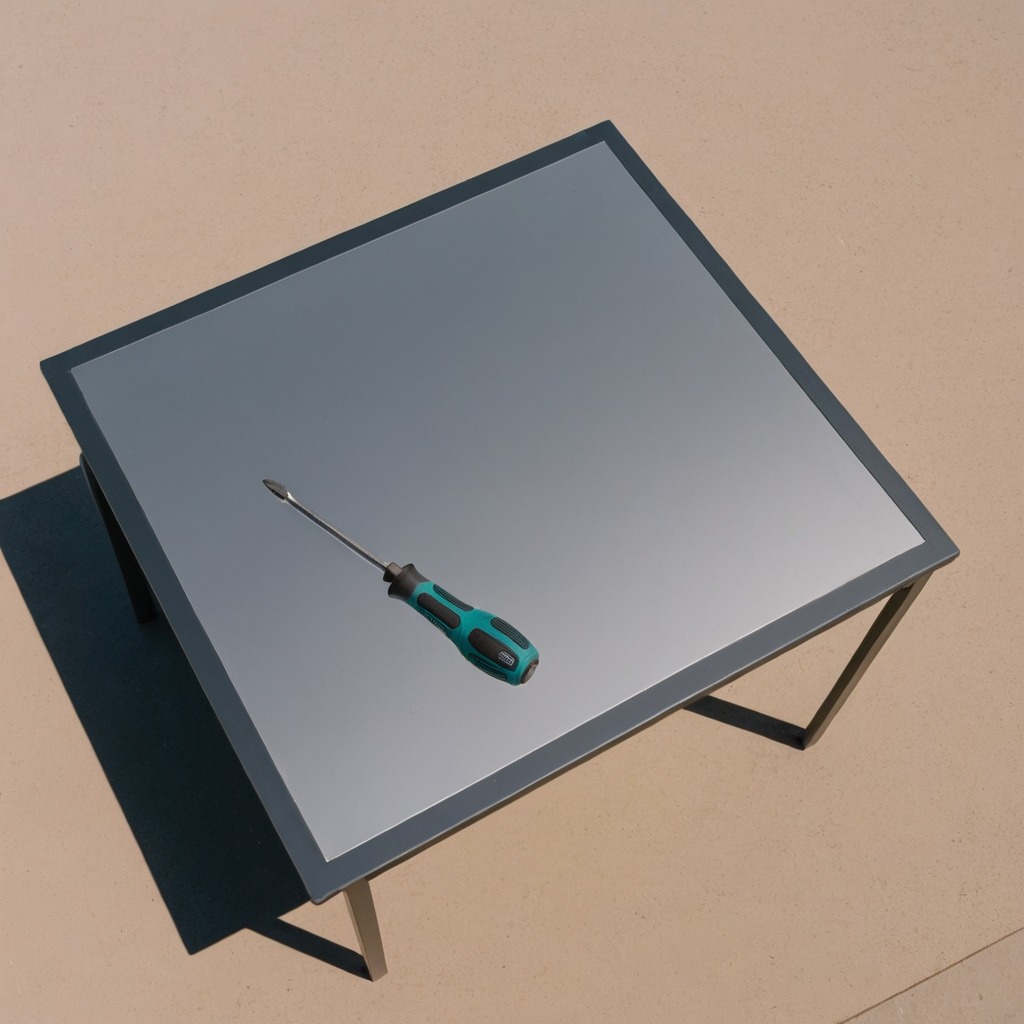
A screwdriver is lying on the table.